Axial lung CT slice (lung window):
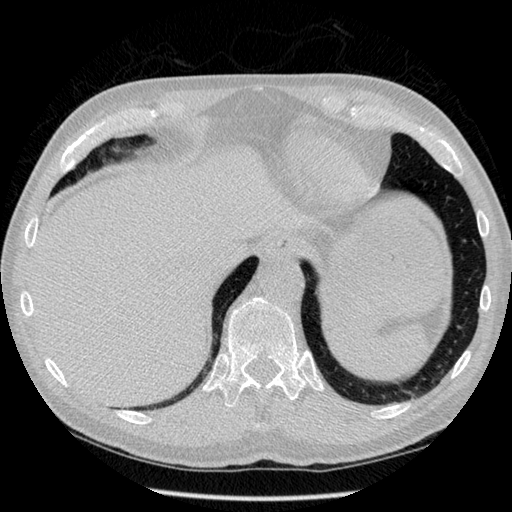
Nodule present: no